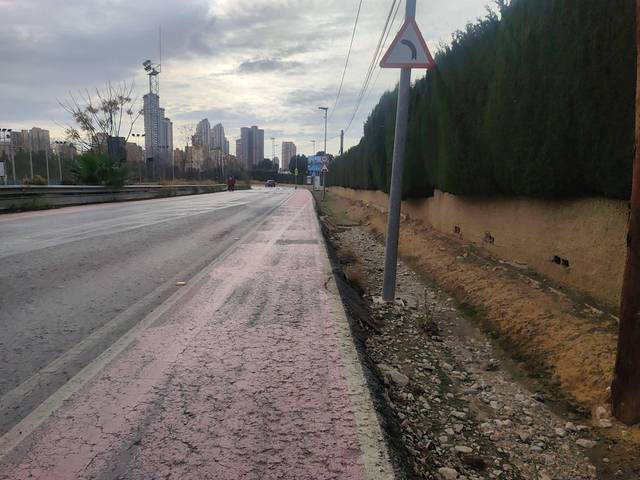
Region: Spain
Coordinates: 38.545, -0.106